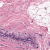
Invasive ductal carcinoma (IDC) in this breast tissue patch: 0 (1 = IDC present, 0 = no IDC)